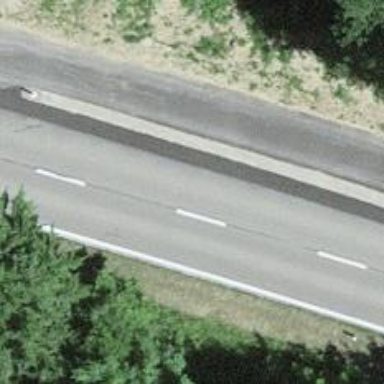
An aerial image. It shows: Secondary road with separate cycleway.